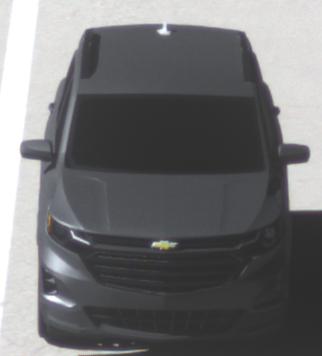
Make: Chevrolet
Model: Equinox
Detailed model: Gen. 2
Model produced from: 2015
Model produced until: 2017
Doors: 5
Color: gray
Road condition: dry road
Daytime: morning or afternoon
Contrast: high contrast